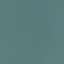
Land use / land cover class: SeaLake